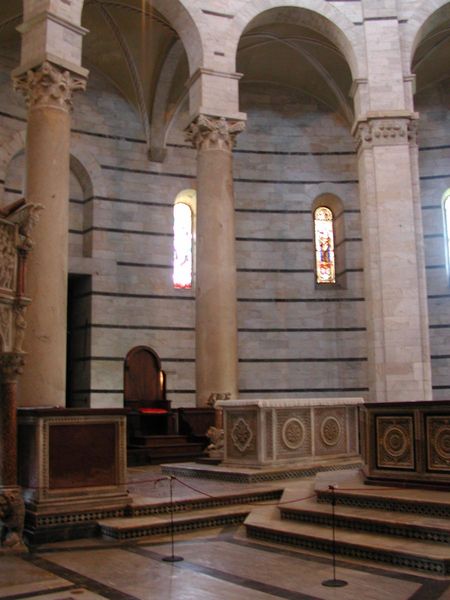
Titel: Pisa, Baptisterium
Standort: Pisa, Baptisterium (EU - I - Toskana)
Schlagwörter: bunt, fenster, glas, marmor, pfeiler, stuhl, säule, säulen, tür, gebäude, rot, band, barock, stein, innenraum, kirche, boden, decke, rund, schiff, sitz, bogen, italien, rundbogen, kuppel, treppe, kissen, papst, thron, gestreift, streifen, stuck, stufen, foto, bögen, gewölbe, dom, seil, mosaik, altar, kathedrale, kapitell, chorschranke, gruft, sarg, glasfenster, glasmalerei, gotisch, kanzel, grab, christlich, apsis, rundbögen, romanik, florenz, korinthisch, absperrung, mamor, romanisch, kircheninnenraum, särge, buntglasfenster, bogenrundbogen, korithisch, korintische kapitelle, kapielle, abrundbogen, kapiel, abserrung, schwaruweiss, glaserei